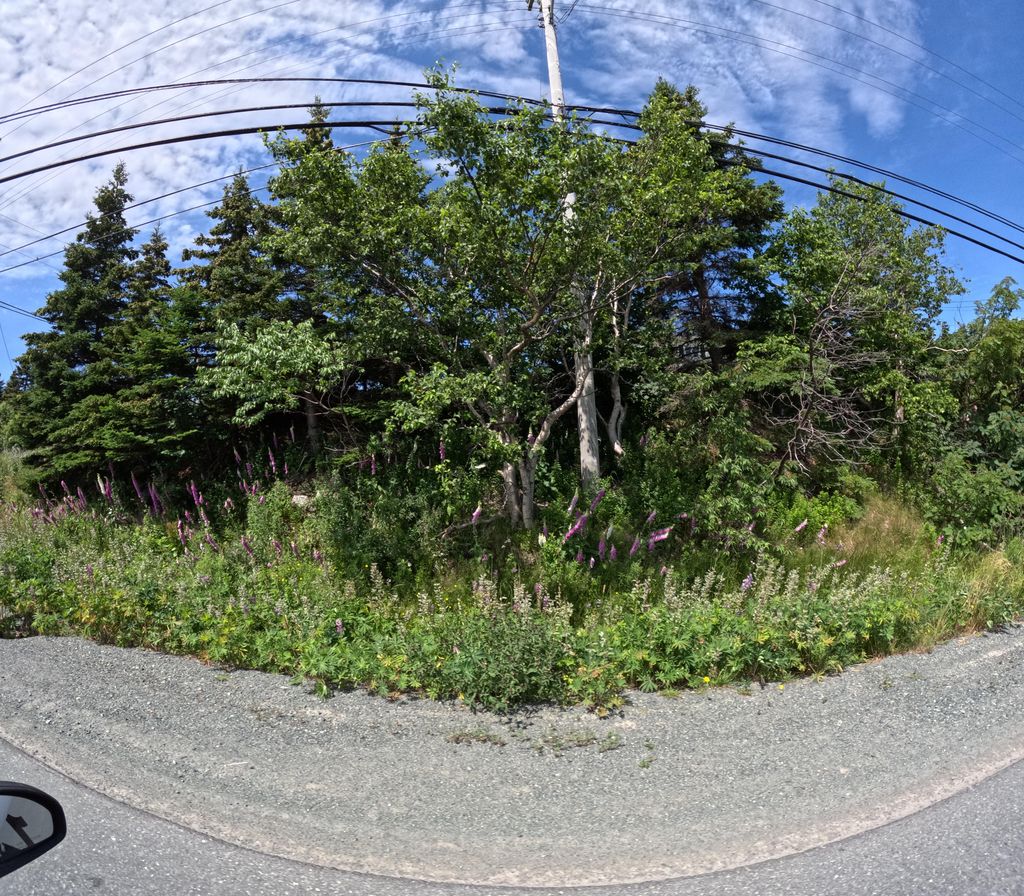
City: st_johns